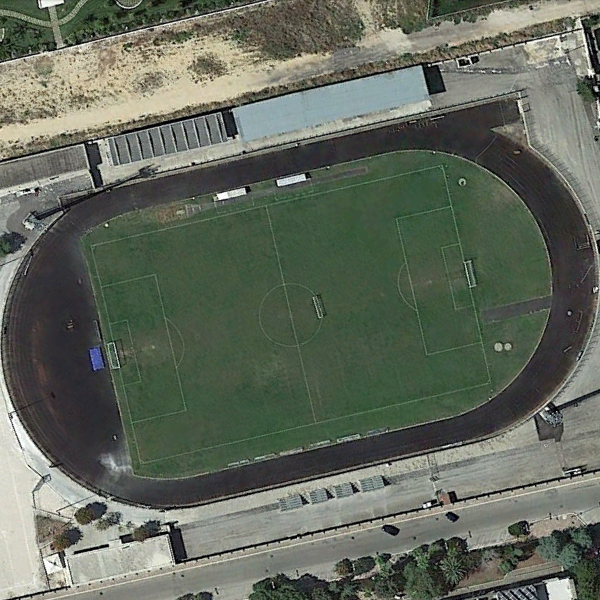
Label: Playground